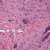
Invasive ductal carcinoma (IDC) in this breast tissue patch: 1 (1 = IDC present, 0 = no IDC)